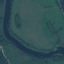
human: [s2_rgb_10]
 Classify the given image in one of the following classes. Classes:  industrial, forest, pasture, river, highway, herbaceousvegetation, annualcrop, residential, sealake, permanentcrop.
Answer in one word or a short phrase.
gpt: River